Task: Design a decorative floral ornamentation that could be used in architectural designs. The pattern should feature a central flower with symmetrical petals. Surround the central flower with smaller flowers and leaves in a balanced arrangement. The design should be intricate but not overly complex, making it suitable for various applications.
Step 1497:
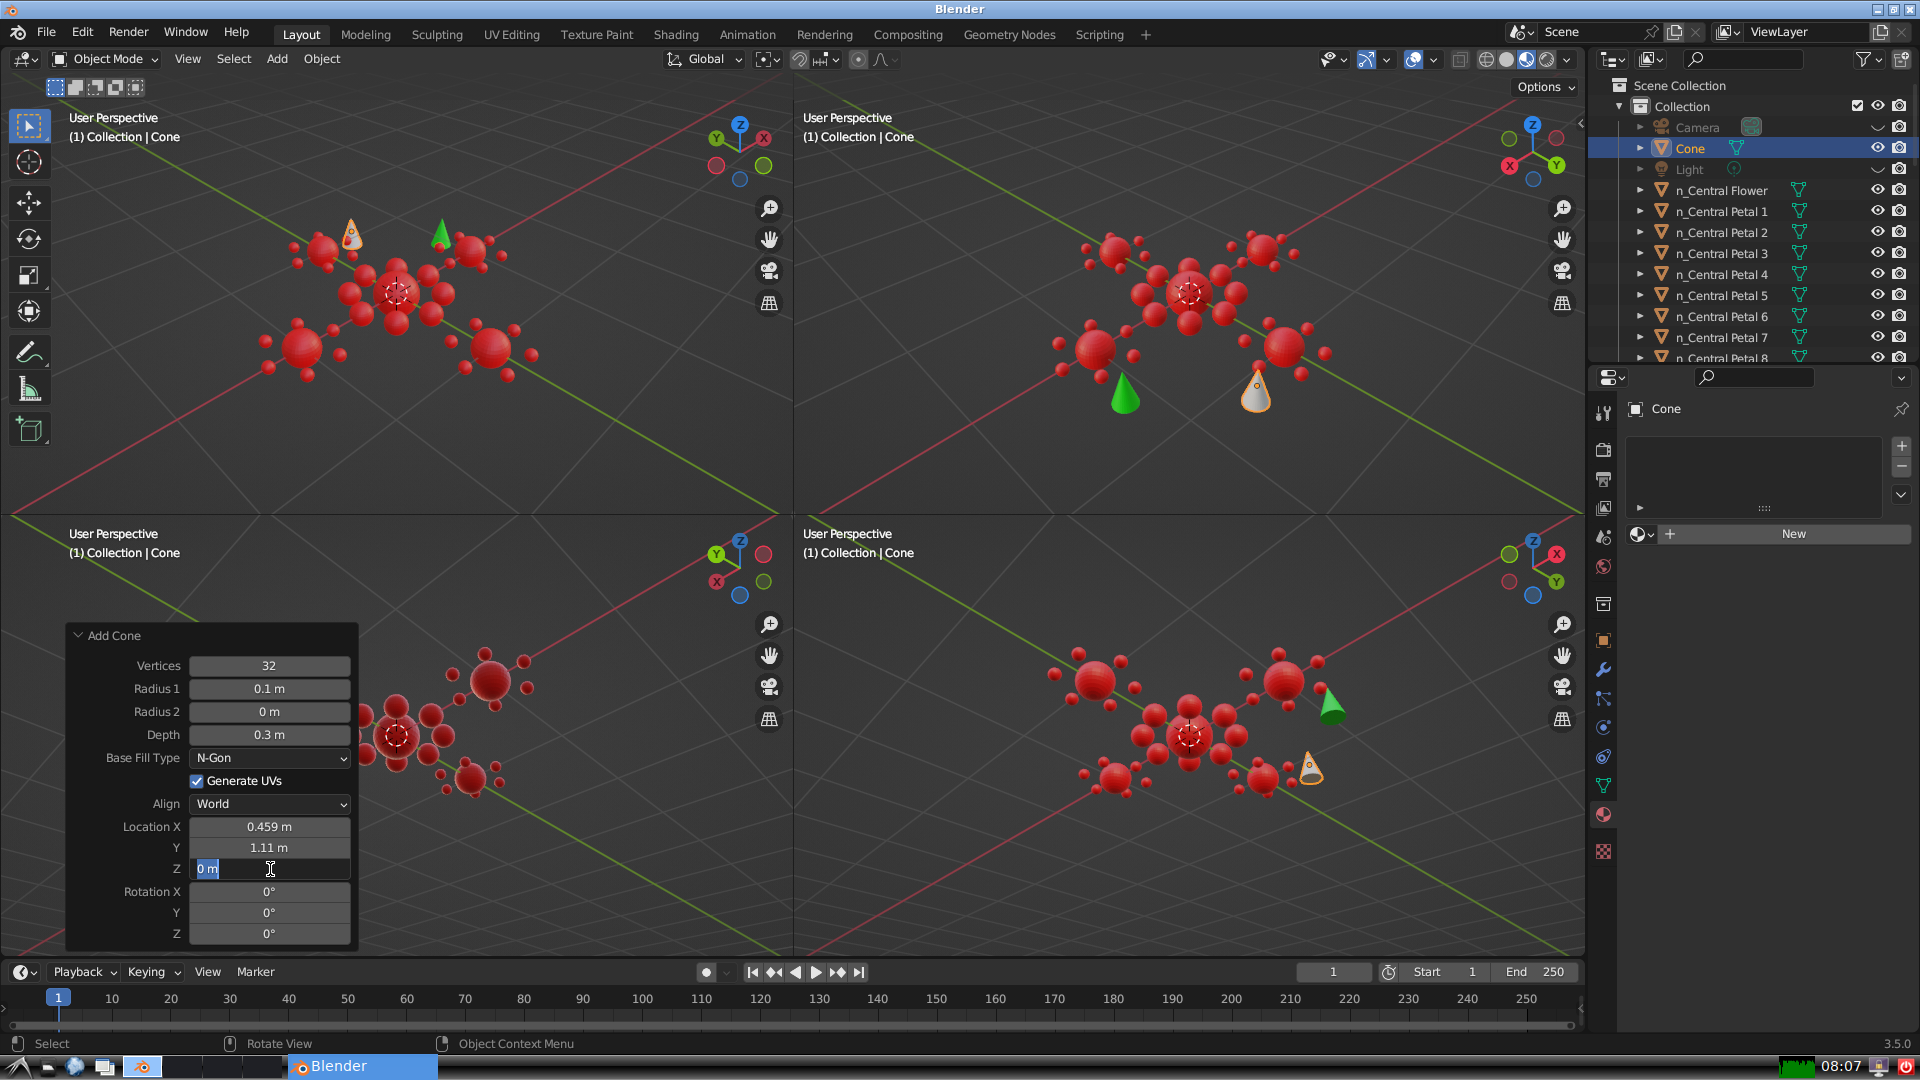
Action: input_text: 0.0